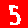
Digit: 5